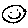
Label: smiley face